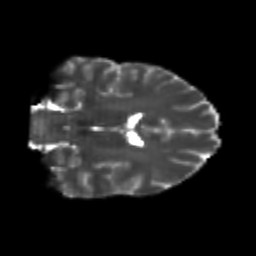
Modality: T2w
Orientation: coronal
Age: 23
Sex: male
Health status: healthy
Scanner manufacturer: philips
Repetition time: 7.386 s
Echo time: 0.08599 s